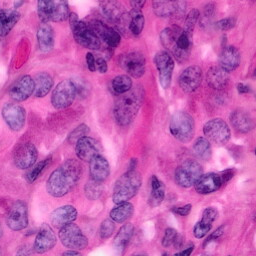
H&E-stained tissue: Pancreatic